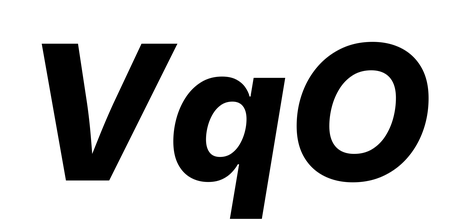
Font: Inter-Italic_ExtraBold_Italic